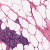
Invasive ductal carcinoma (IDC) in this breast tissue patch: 0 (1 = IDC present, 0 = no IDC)